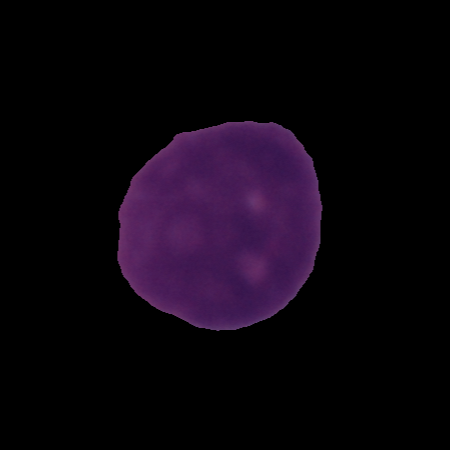
Label: cancer